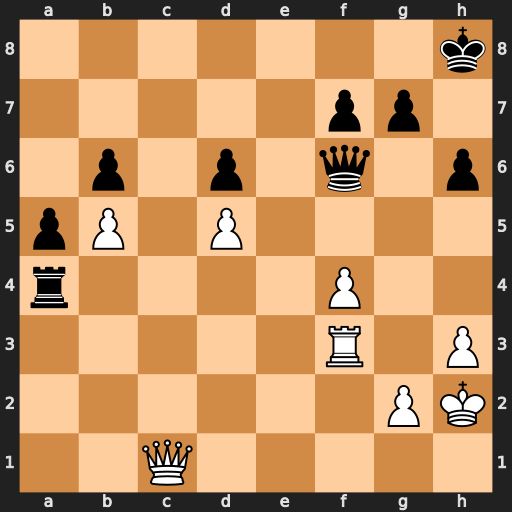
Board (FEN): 7k/5pp1/1p1p1q1p/pP1P4/r4P2/5R1P/6PK/2Q5
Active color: w
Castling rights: -
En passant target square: -
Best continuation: Qc8+ Kh7 Qc2+